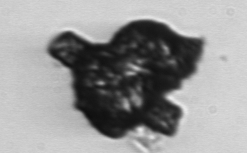
Label: Delphineis